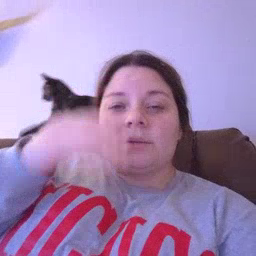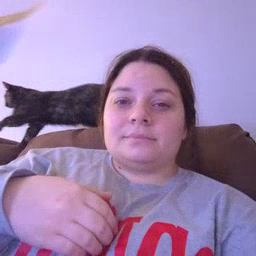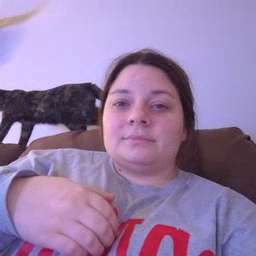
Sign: bed